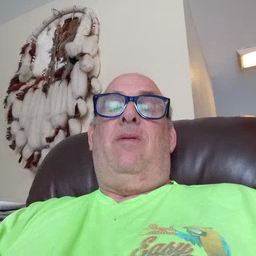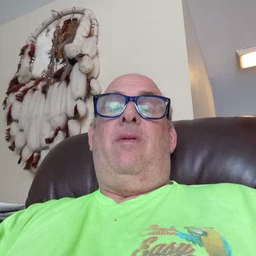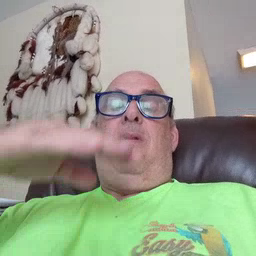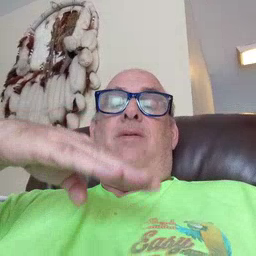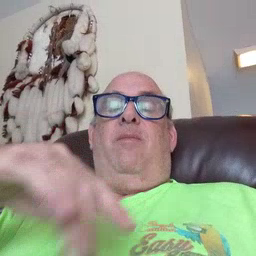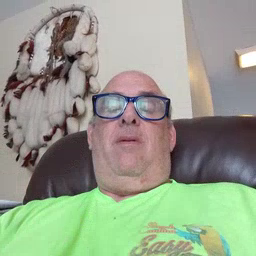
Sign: table